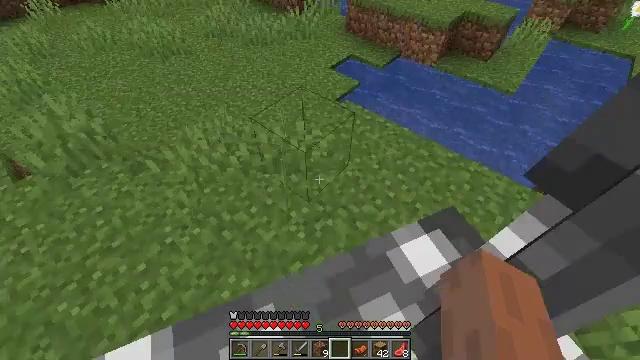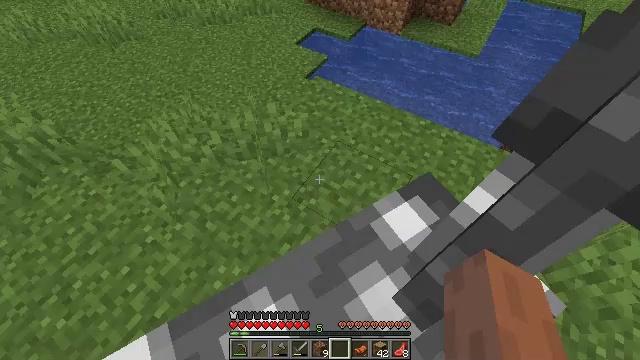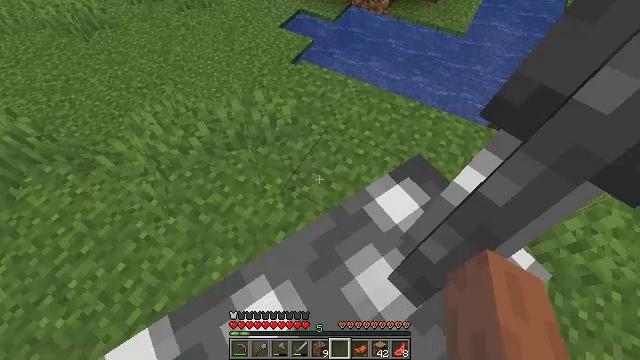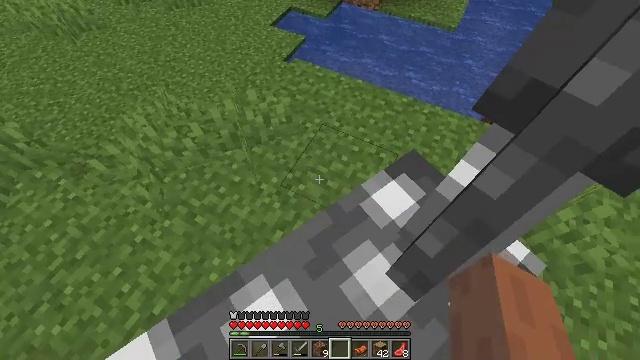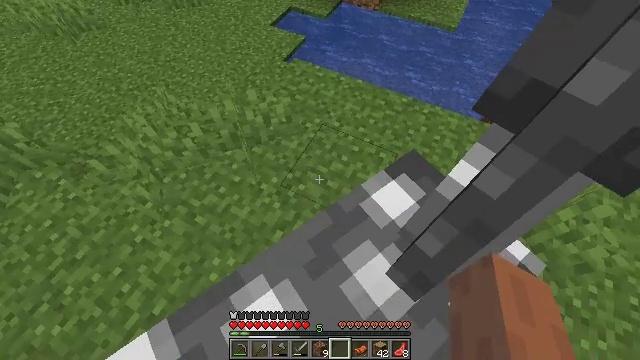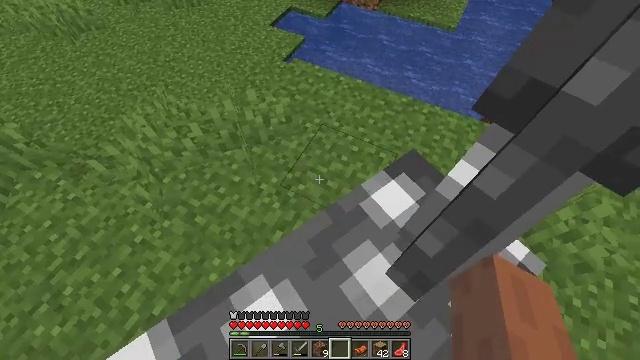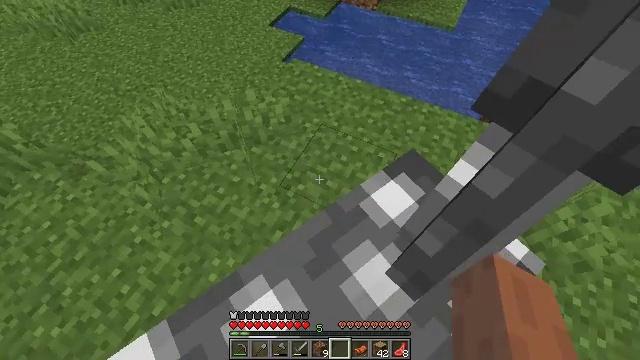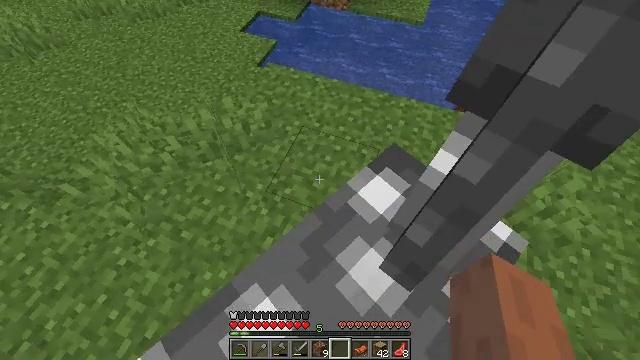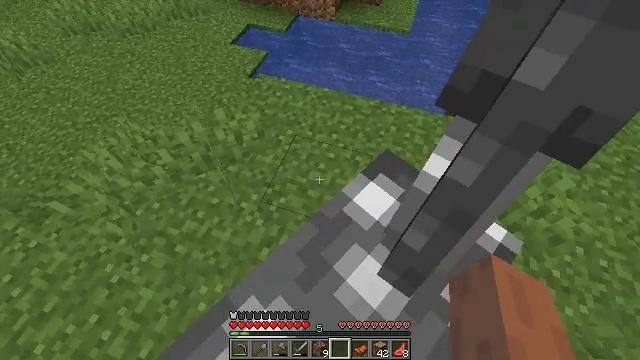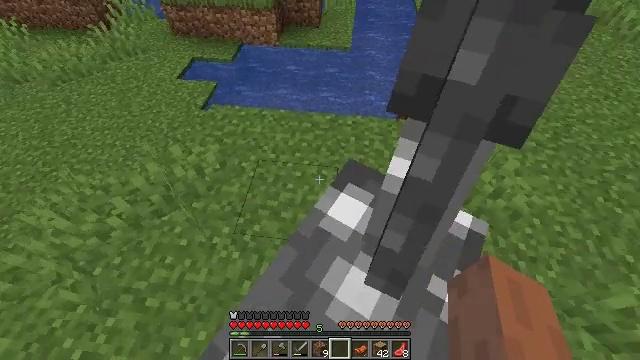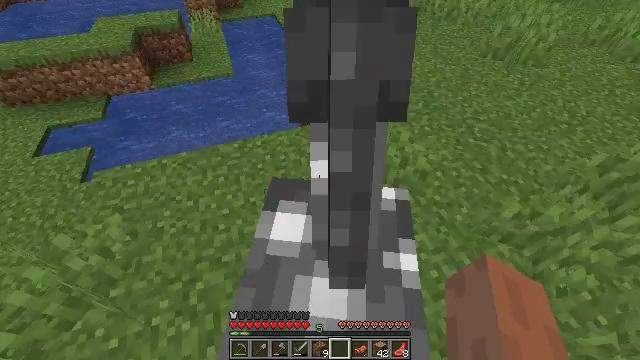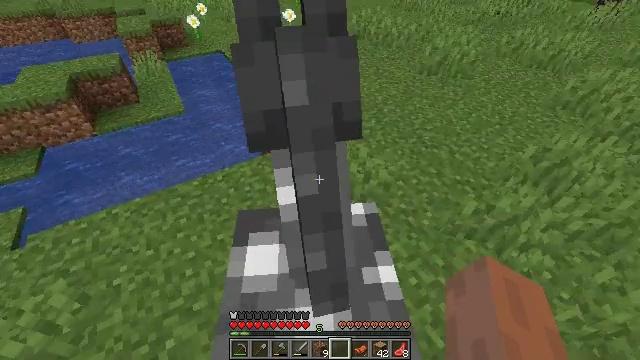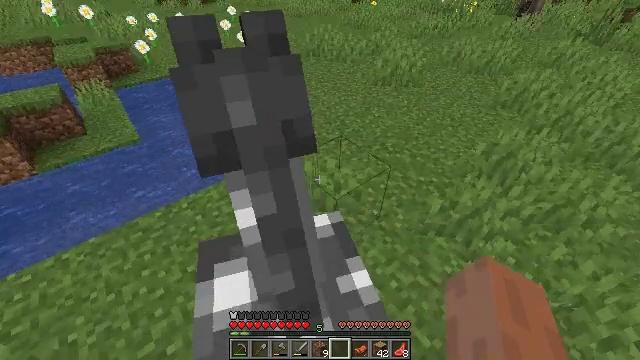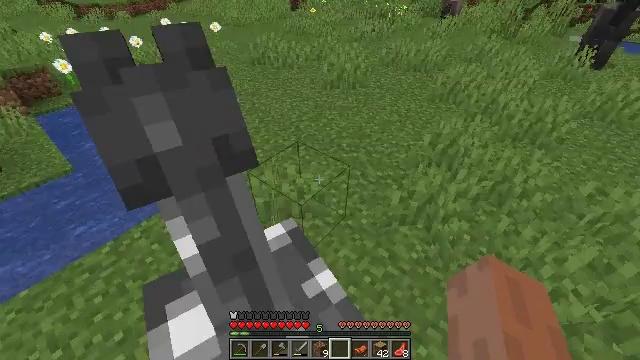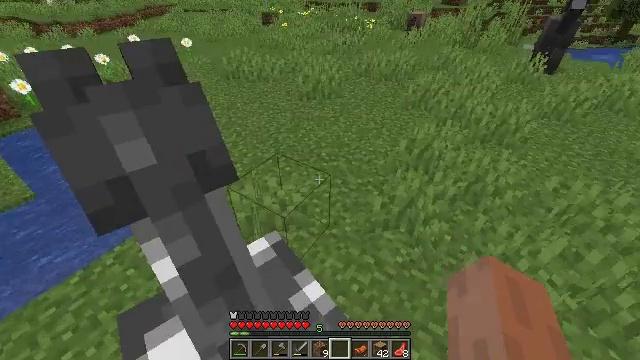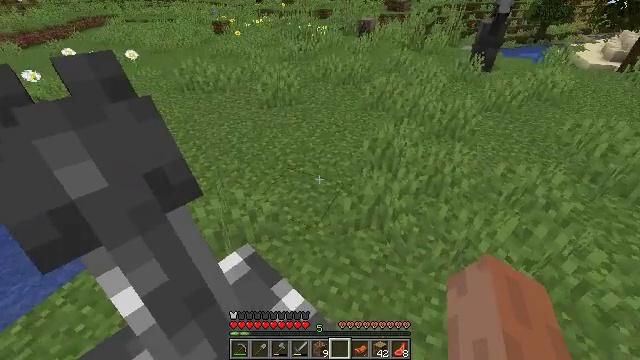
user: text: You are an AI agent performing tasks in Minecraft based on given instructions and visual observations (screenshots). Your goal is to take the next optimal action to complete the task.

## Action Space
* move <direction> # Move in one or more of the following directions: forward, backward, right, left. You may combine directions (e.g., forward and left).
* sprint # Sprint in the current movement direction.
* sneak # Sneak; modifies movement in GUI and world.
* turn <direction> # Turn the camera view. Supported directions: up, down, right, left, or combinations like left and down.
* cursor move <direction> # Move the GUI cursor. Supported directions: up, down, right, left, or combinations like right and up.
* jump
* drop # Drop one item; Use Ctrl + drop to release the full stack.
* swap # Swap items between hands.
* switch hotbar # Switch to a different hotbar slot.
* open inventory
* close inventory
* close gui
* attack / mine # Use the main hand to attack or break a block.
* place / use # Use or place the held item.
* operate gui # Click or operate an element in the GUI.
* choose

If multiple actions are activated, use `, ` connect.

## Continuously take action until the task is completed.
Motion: motion action
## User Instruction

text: Break the coarse dirt block.
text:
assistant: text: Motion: turn right and down
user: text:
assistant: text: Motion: turn right and down
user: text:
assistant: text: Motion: no_op
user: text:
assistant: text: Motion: no_op
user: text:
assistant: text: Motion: no_op
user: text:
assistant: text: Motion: move back
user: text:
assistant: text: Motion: move back, turn right
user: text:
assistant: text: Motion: move back, turn right and up
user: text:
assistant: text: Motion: move back, turn right and up
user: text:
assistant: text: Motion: move back, turn right and up
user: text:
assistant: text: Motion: move back, turn right and up
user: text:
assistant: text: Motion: move back, turn right and up
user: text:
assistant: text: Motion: move back, turn right and up
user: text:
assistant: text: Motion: move back, turn right and up
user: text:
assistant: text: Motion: move back, turn right and up
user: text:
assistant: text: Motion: move back
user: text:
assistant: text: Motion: move back
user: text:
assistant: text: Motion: move back
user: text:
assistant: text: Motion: move back
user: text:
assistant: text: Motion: move back
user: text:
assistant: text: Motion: move back, turn right and up
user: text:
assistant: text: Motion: move back, turn right and up
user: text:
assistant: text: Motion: move back, turn right and up
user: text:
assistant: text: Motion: move back, turn up
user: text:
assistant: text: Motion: move back
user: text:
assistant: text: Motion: move back
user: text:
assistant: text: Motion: move back
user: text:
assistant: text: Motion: move back
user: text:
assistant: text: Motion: move back
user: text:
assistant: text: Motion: move back